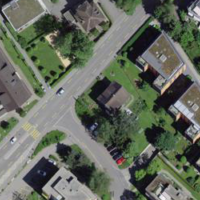
EUNIS habitat code: 54
Species observed at this site:
Araneus diadematus